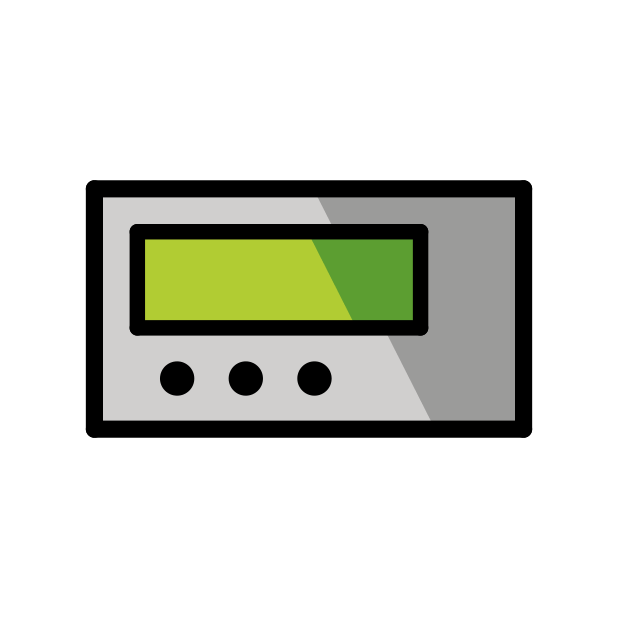
Emoji: 📟
Name: pager
Unicode: 0x1f4df